Interaction volume radius: 10 \u00c5
Interaction volume height: 10 \u00c5
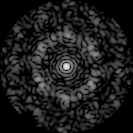
Disorder parameter: 0.6525